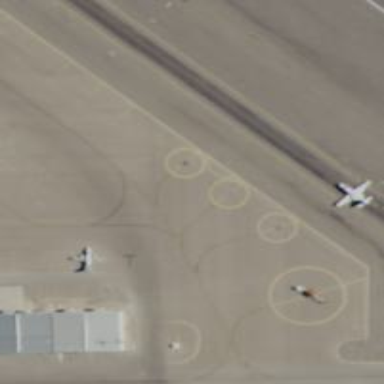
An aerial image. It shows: Image of taxiway at airport.